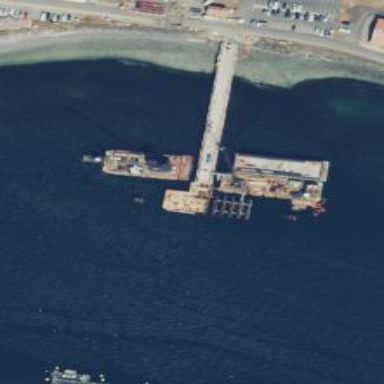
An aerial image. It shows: Man-made pier.